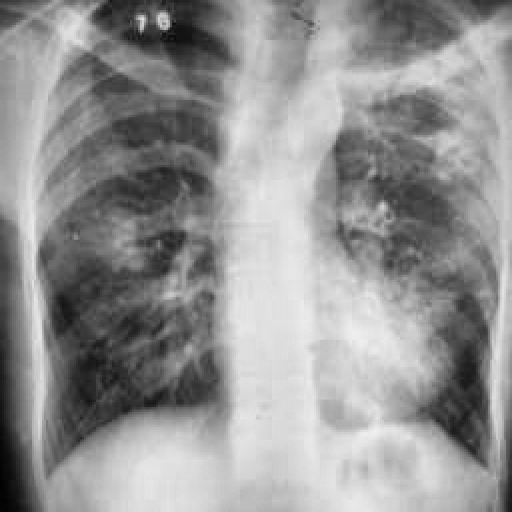
Finding: TUBERCULOSIS